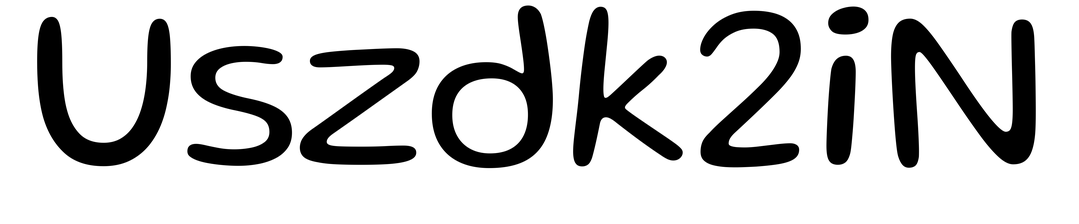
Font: Gluten_Light